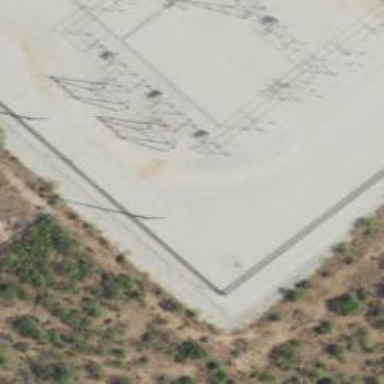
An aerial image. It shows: Switch used for power control.